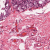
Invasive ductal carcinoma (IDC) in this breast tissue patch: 0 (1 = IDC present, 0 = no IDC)